Question: I used 'visreg' to generate the surface plot,
'''
testmodel<-lm(y~t1+t2+t3+t4+t5+t6+t7+t1:t7+t2:t3+t5:t6,data=df)
visreg2d(testmodel,"t7","t2",plot.type="persp")
'''
The generated plot is shown as a black-and-white plot. How can make it to be colorful.

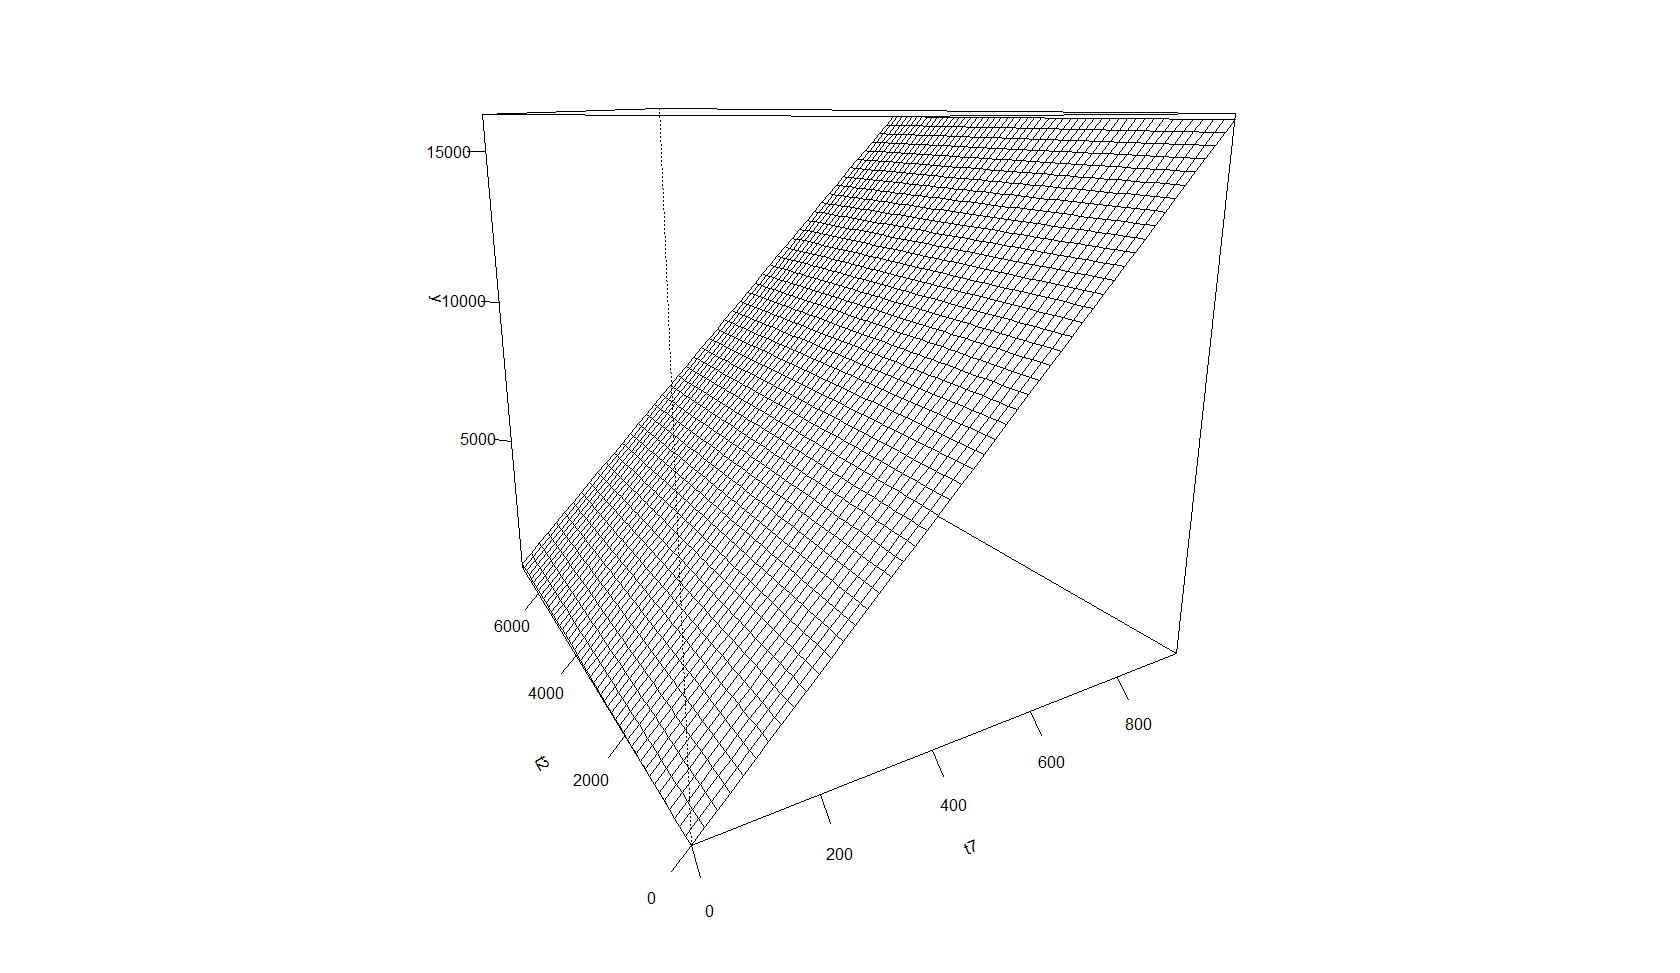
Answer: You can set the fill color for the surface with the 'col' parameter and the color for the gridlines with the 'border' parameter. See the help for the 'persp' function for additional options ('visreg2d' uses the 'persp' function to draw the plot if you set 'plot.type="persp"').
'''
library(visreg)
testmodel <- lm(mpg ~ cyl*wt + gear + carb, data=mtcars)
# red fill, yellow gridlines
visreg2d(testmodel,"cyl","wt",plot.type="persp",
col="red", border="yellow",
theta=120, phi=10, r=10)
# Multicolor fill, yellow gridlines
visreg2d(testmodel,"cyl","wt",plot.type="persp",
col=c("red","green","blue","violet"), border="yellow",
theta=120, phi=10, r=10)
'''
And here's the result: